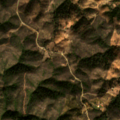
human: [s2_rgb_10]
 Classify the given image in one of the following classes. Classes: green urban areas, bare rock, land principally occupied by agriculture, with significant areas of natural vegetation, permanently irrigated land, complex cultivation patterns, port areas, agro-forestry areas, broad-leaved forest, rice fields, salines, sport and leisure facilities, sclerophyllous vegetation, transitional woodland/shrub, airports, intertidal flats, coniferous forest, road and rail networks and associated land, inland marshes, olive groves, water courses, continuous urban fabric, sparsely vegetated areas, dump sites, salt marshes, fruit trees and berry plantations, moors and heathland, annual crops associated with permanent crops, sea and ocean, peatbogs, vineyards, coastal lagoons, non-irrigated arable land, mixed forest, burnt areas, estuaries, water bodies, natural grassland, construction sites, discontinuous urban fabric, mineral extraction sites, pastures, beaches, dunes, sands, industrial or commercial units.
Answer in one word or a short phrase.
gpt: broad-leaved forest, sclerophyllous vegetation, transitional woodland/shrub